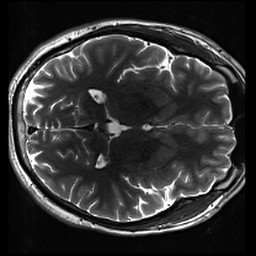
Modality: inplaneT2
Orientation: axial